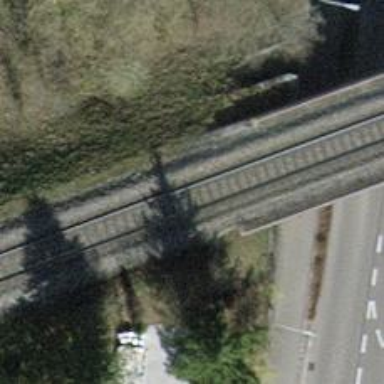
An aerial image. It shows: Bridge with single railway track electrified by contact line.